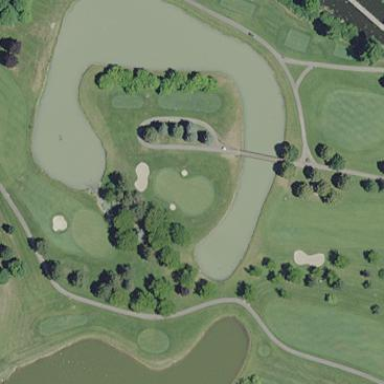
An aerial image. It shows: Picturesque scene of golf course with lateral water hazard.